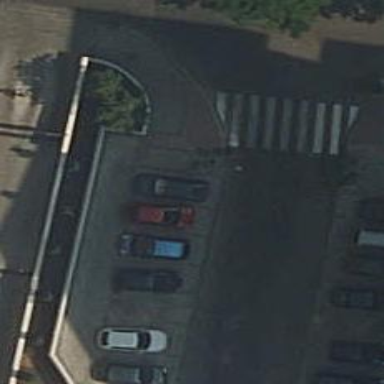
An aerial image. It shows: Street-side parking area.